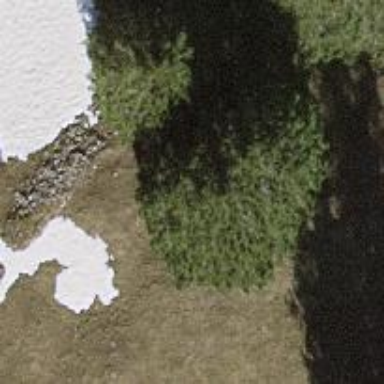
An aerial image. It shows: Single tag "natural: tree."